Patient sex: M
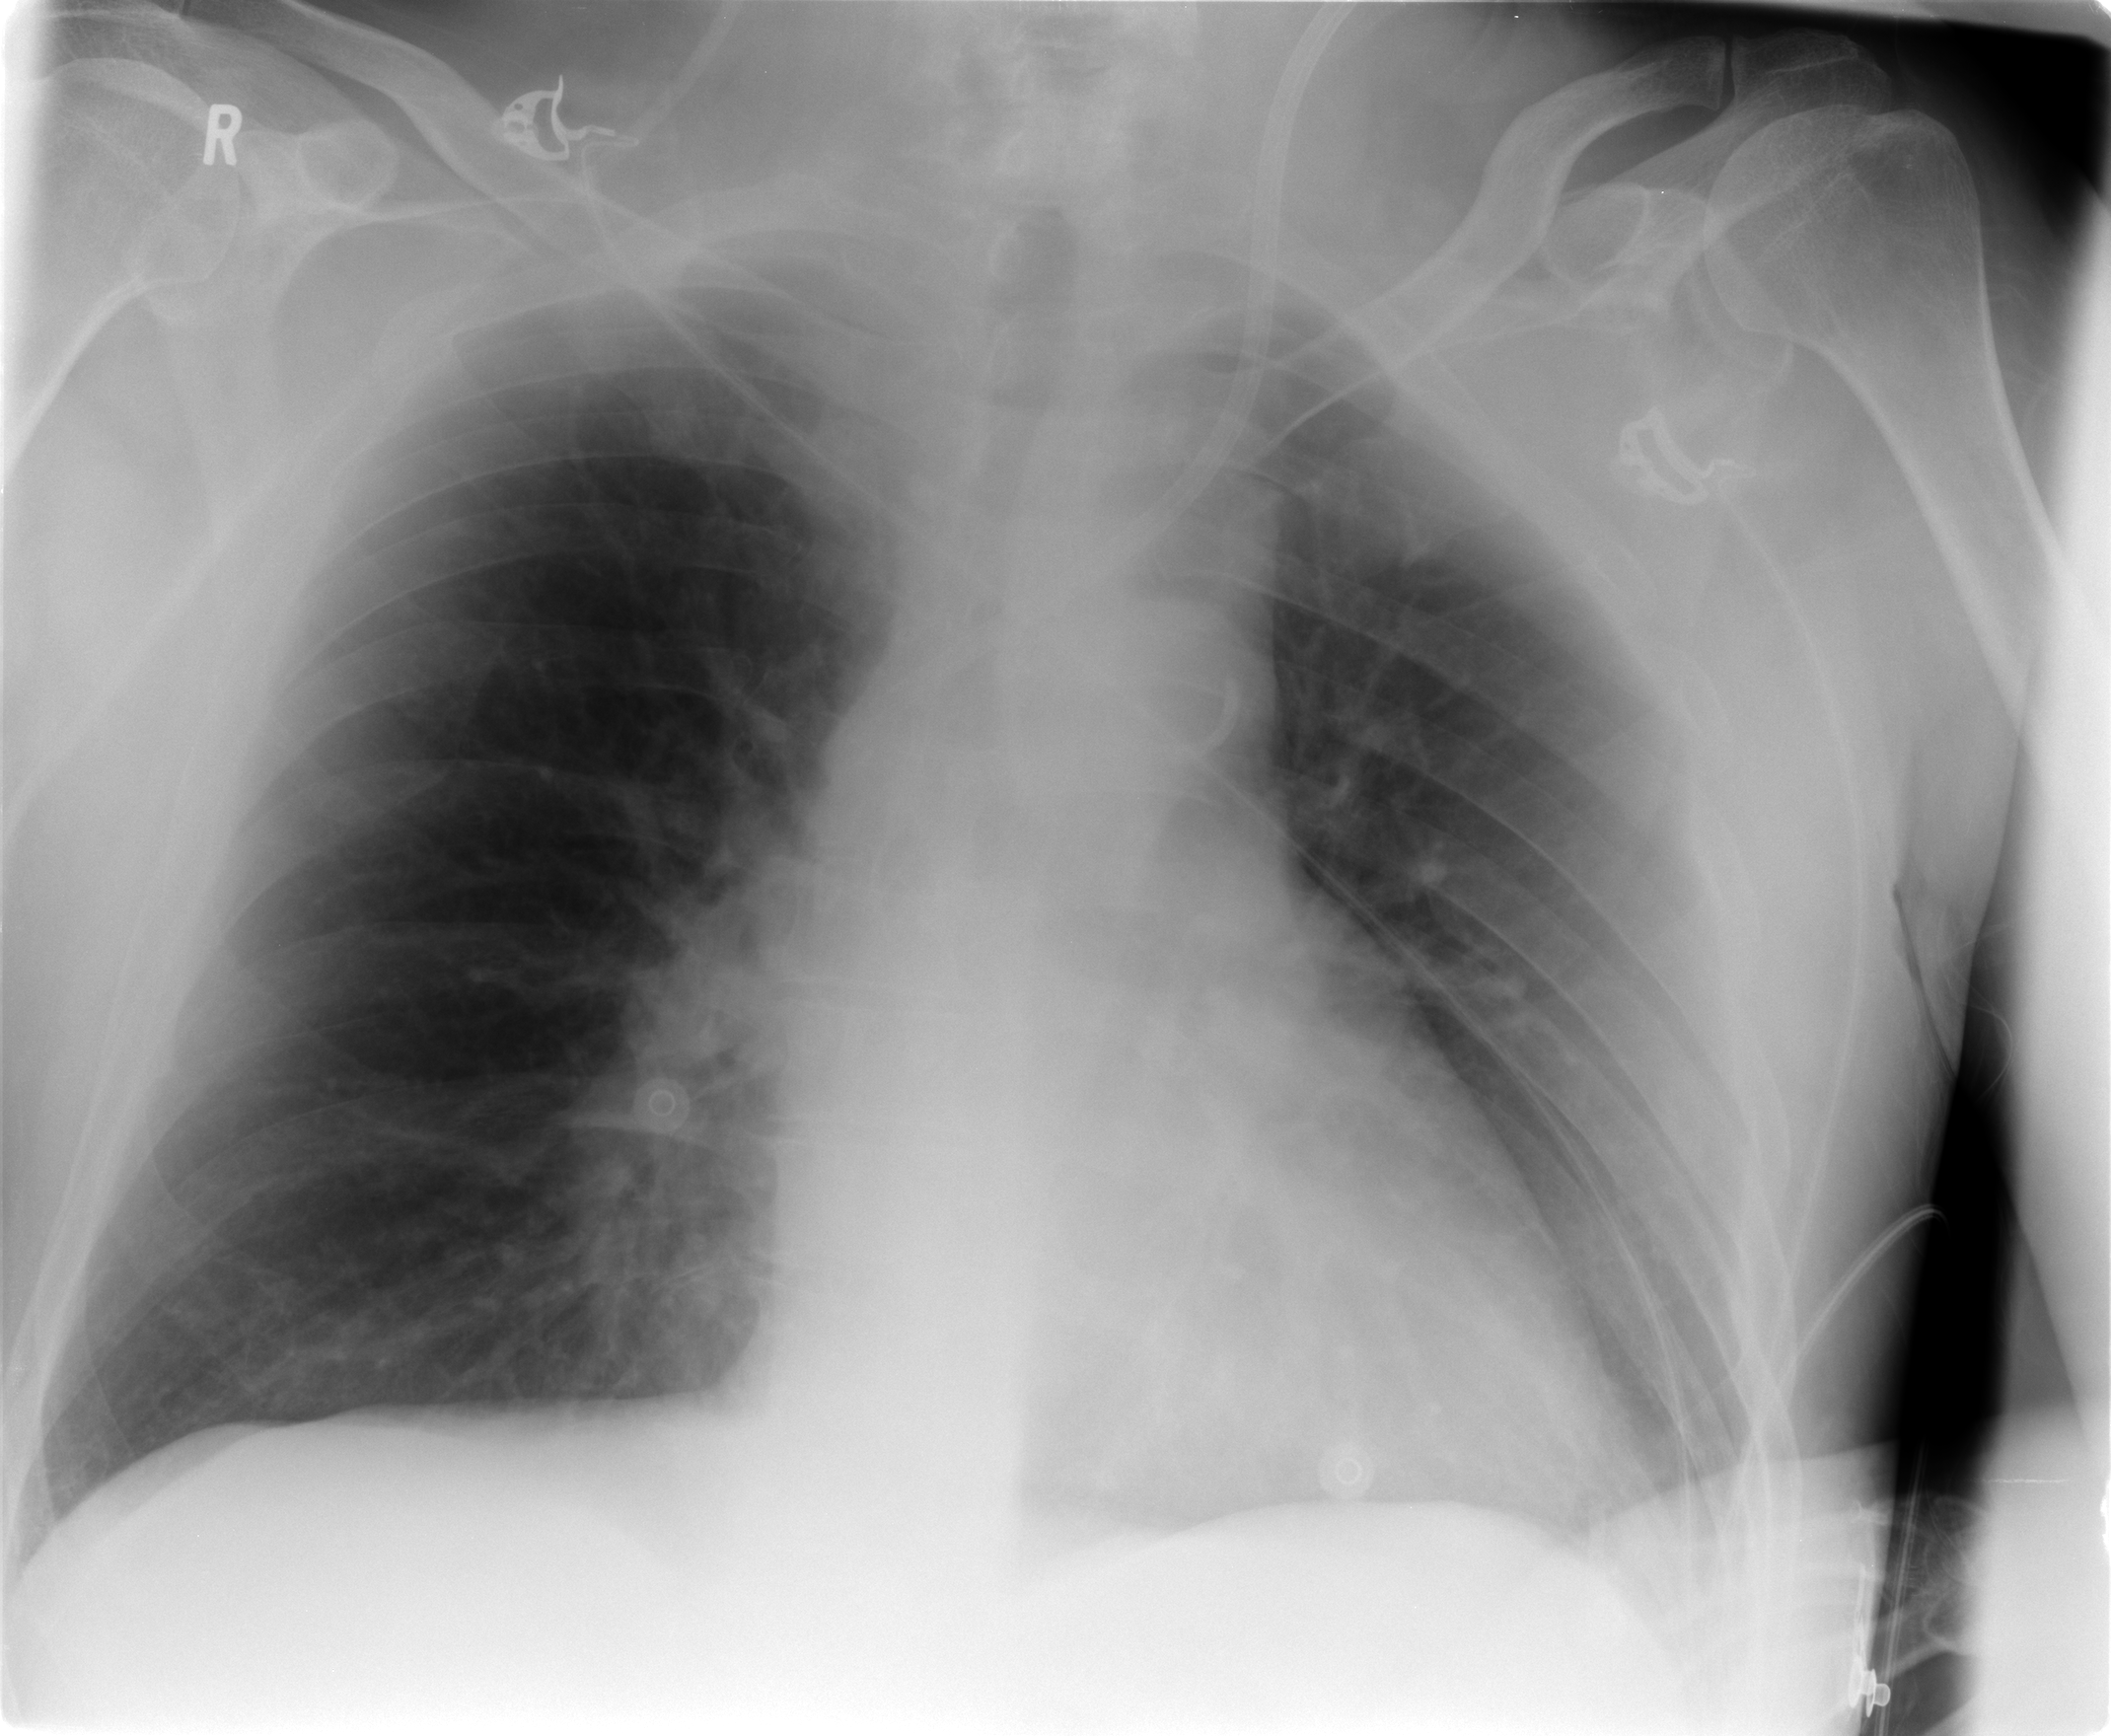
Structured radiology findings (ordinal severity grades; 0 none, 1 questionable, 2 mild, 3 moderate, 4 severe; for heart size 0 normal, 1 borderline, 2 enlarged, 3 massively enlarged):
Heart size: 2
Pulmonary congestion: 0
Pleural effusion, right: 0
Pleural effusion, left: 0
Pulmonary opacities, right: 0
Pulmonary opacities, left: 0
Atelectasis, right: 2
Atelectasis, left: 2